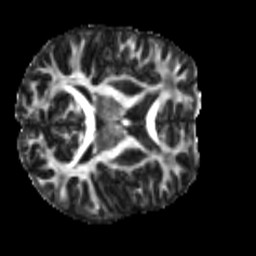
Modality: FA
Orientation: axial
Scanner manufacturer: siemens
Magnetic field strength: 3 T
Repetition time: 4 s
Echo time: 0.0594 s